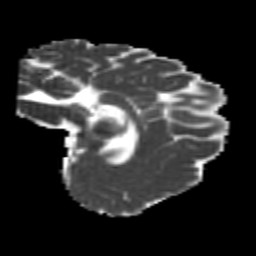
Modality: MD
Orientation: sagittal
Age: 24
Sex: female
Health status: healthy
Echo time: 0.074 s